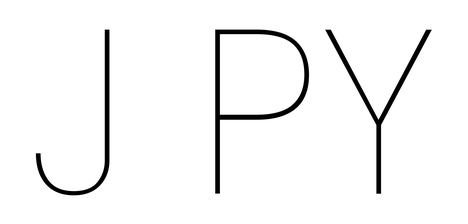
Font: Poppins-Thin